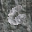
Label: 6